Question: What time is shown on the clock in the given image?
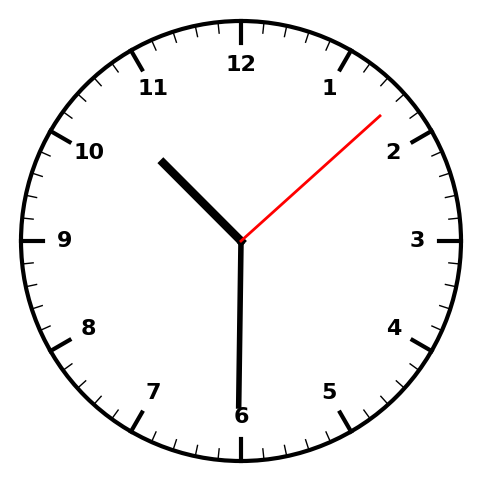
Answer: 10:30:08